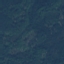
Land use / land cover class: Forest